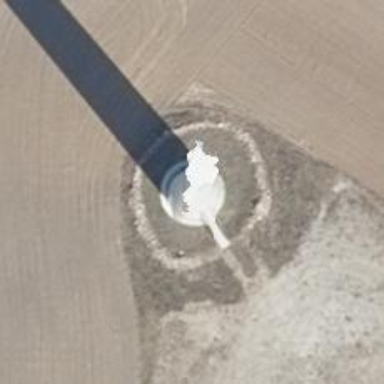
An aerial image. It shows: Wind power generator with horizontal axis wind turbine manufactured by Vestas.